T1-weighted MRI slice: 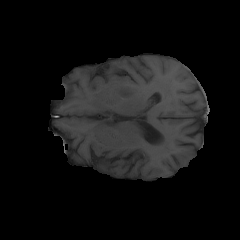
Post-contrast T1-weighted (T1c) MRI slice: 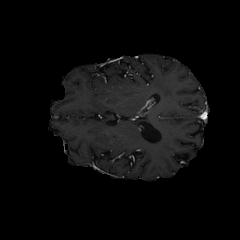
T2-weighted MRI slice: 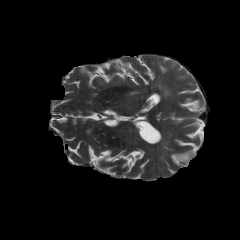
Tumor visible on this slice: yes